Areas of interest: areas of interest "Xilin Gol Youth Football Training Base"
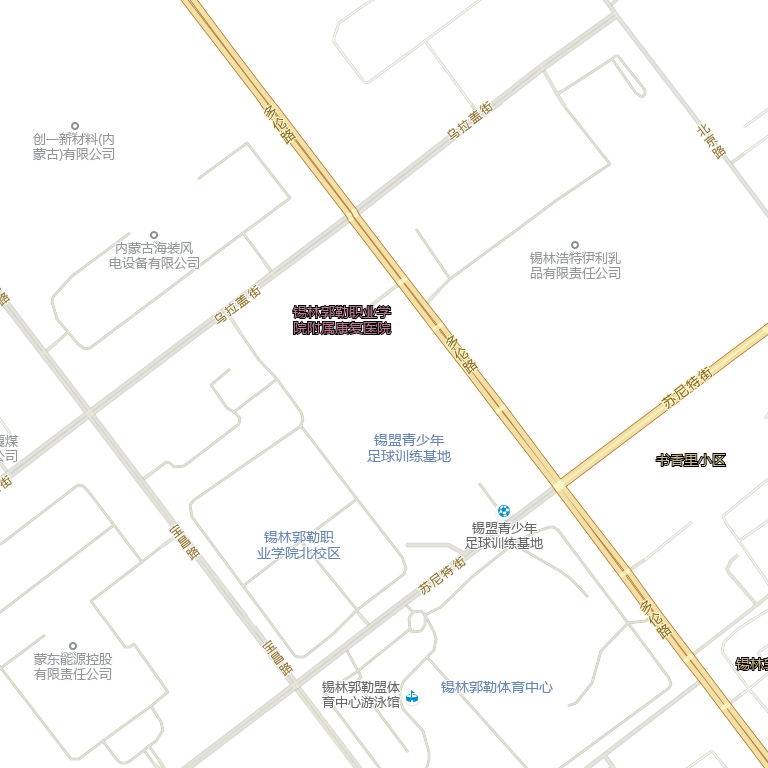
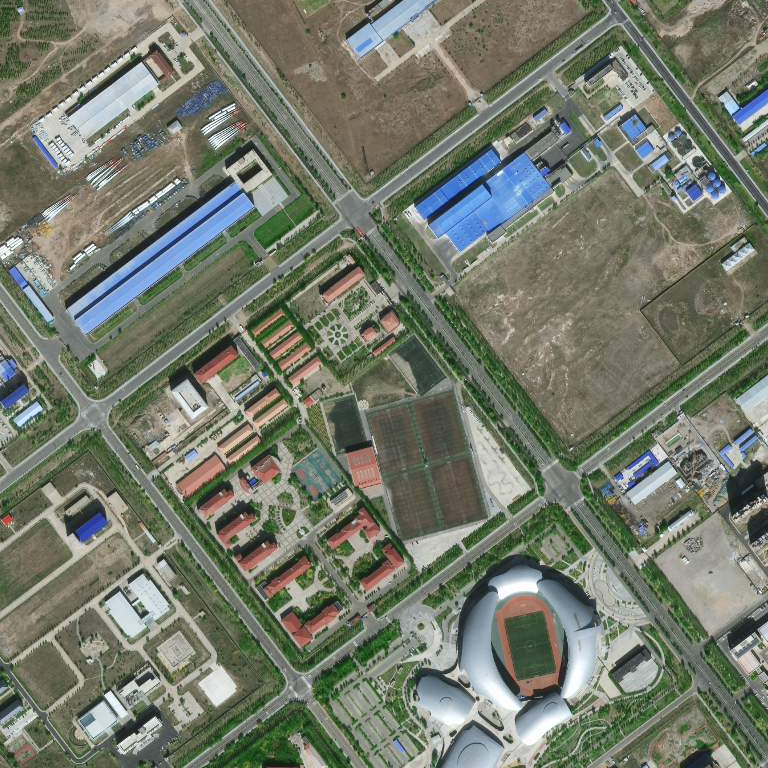